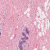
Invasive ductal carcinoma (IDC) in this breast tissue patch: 0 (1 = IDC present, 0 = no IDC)